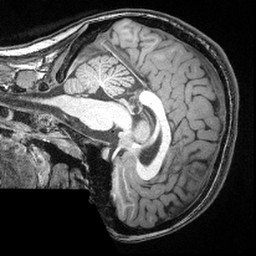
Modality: T1w
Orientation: sagittal
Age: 15
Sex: female
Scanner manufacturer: siemens
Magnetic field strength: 3 T
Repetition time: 2.4 s
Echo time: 0.00374 s